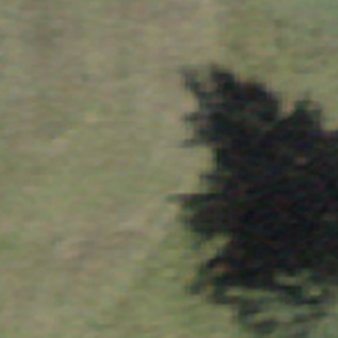
Label: other